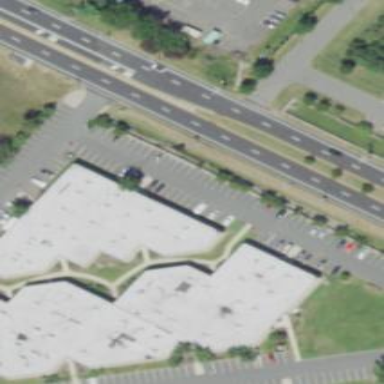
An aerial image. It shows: Commercial building.